Question: I'm struggling with the split and cross apply functions in BigQuery. However it didn't work. If anyone can help that will help me a lot in my project. Thanks! I want the output looks like this:

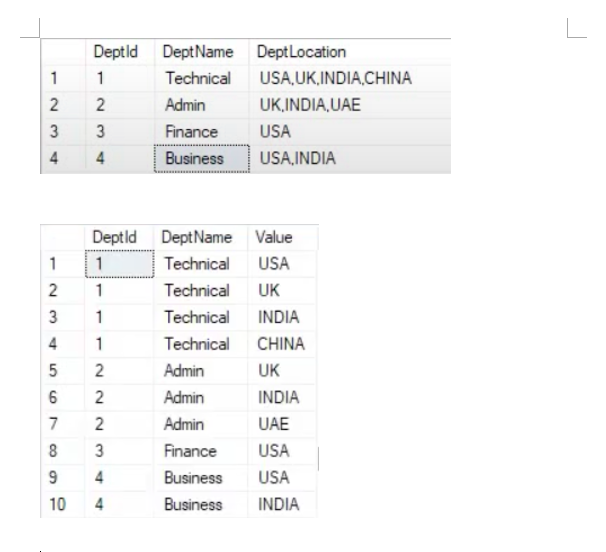
Answer: Try <URL>:
'''
select deptid, deptname, value
from mytable, unnest(split(deptlocation)) as value
'''